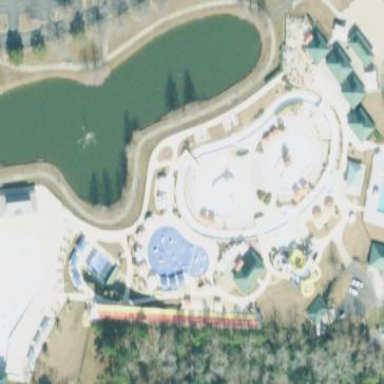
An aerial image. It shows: Theme park.